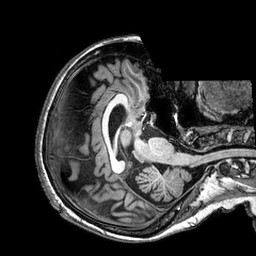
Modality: T1w
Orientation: axial
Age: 69
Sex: female
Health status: healthy
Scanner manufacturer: philips
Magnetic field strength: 3 T